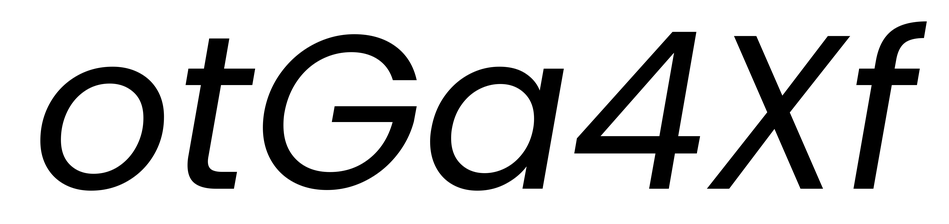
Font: Poppins-Italic